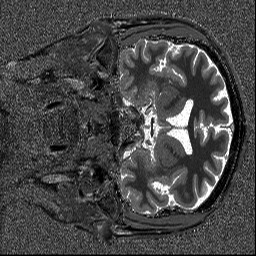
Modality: T1map
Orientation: coronal
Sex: male